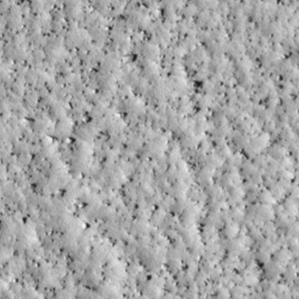
Label: non_frost